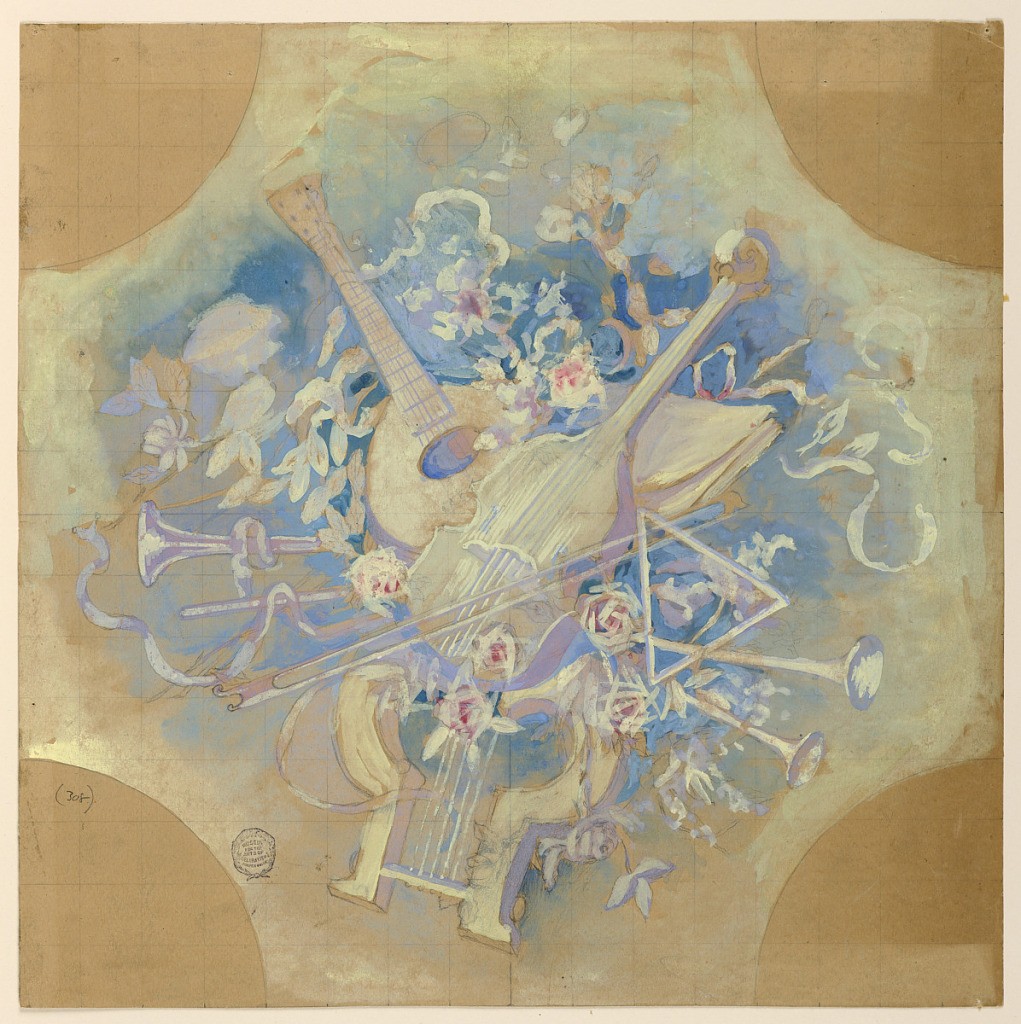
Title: Study for "Music"
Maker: Francis Augustus Lathrop, American, 1849–1909
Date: ca. 1894
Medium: Brush and watercolor, gouache, graphite on paper
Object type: Drawing
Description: Sketch for a panel, shaped like an equilateral cross, decorated with musical instruments.